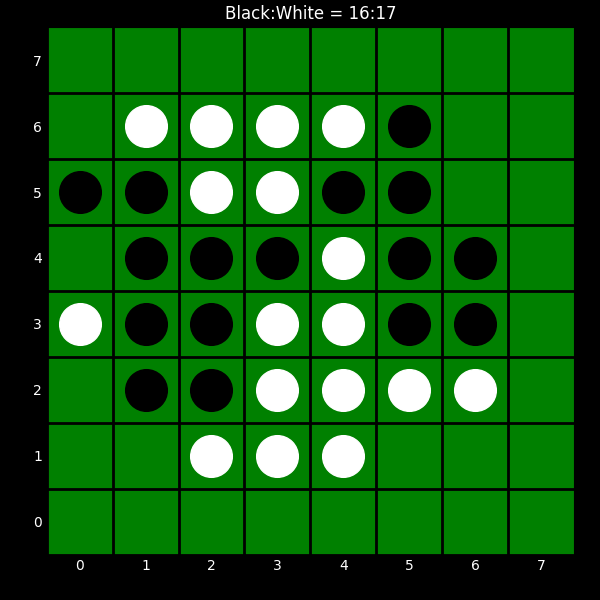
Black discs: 16
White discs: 17